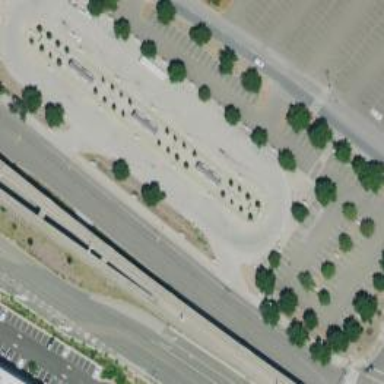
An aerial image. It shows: Busway road.